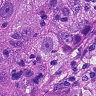
Metastatic tissue present: yes